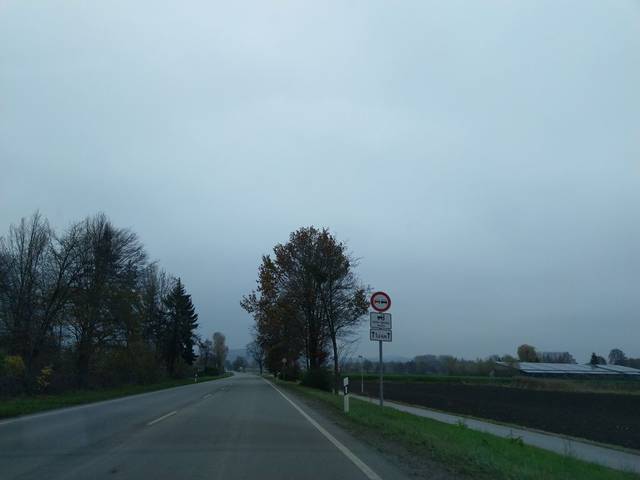
Region: Germany
Coordinates: 48.822, 12.915